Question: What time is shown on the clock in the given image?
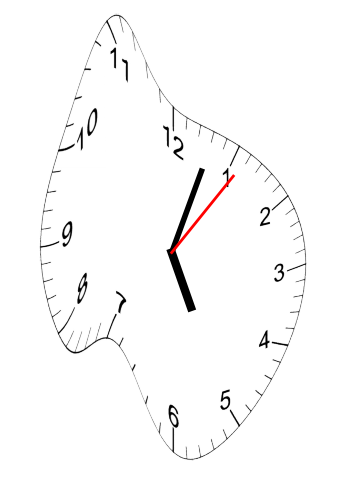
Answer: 05:03:06